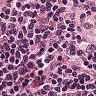
Metastatic tissue present: no